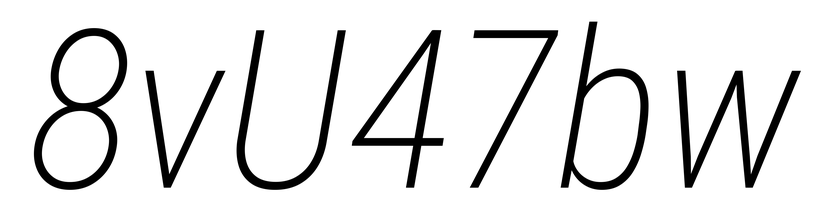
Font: Roboto-Italic_Condensed_ExtraLight_Italic